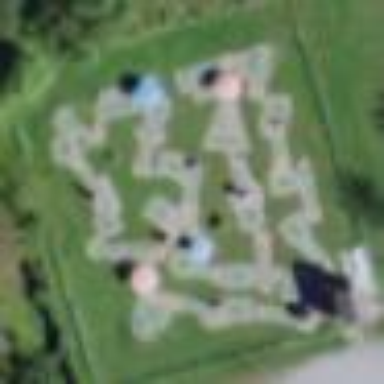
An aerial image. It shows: Miniature golf leisure land.